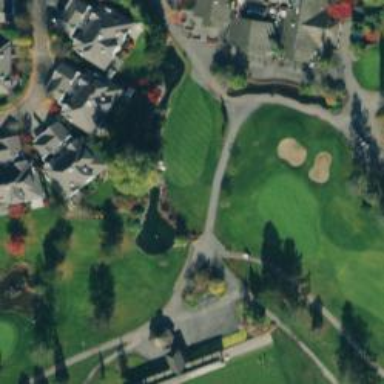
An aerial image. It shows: Path used for both walking and golf.